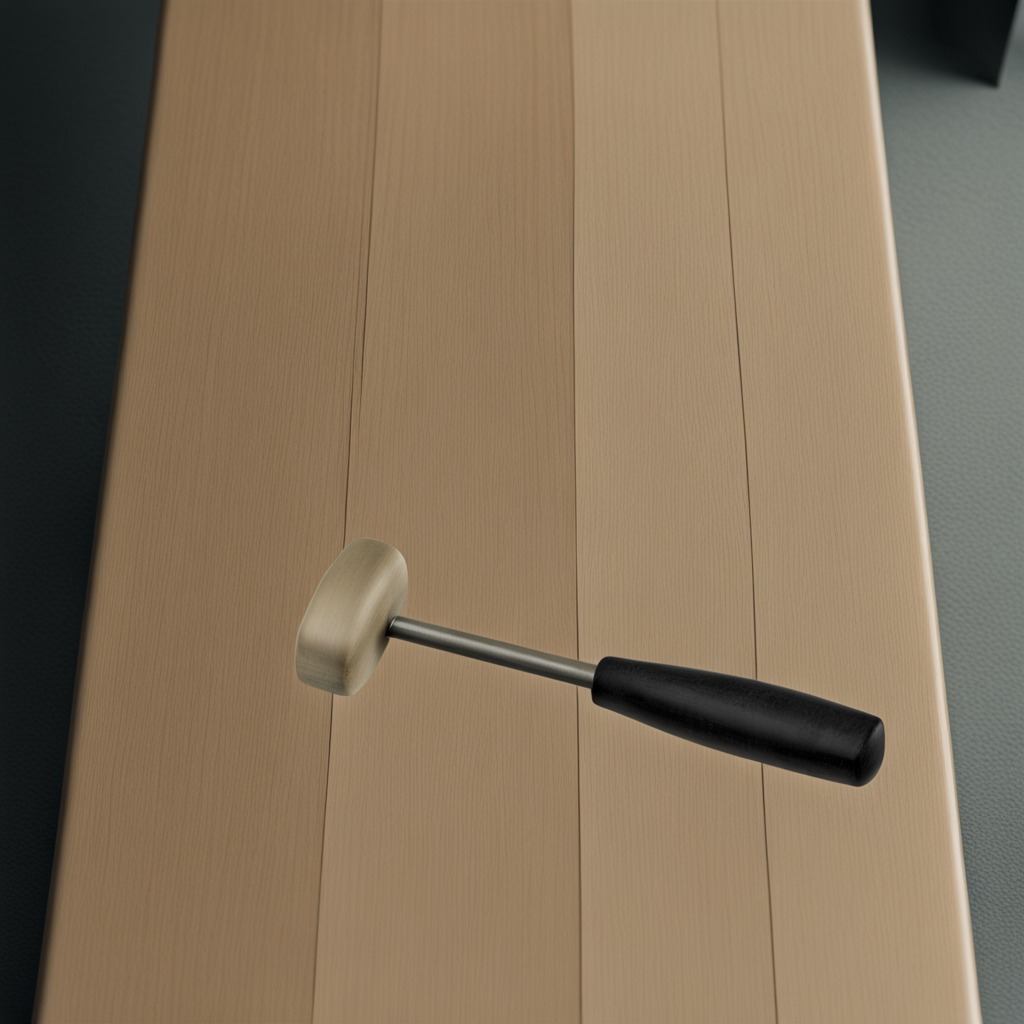
A hammer is lying on a workbench inside a coastal fishing gear workshop.